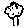
Label: tree